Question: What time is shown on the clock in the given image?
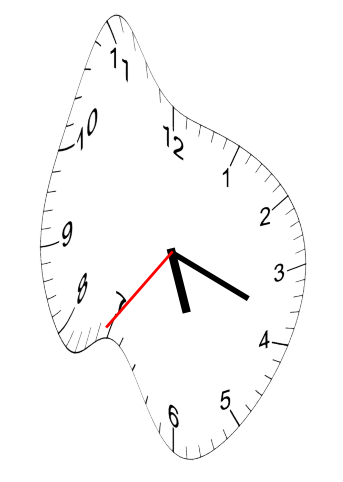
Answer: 05:18:36